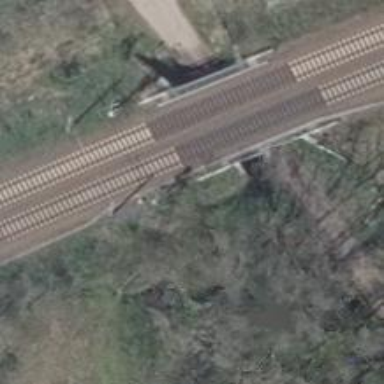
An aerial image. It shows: Rail line with electrified contact lines on embankment.